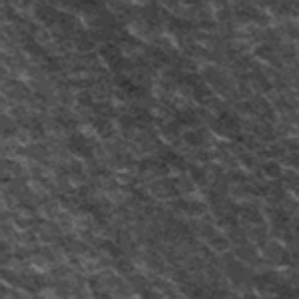
Label: frost